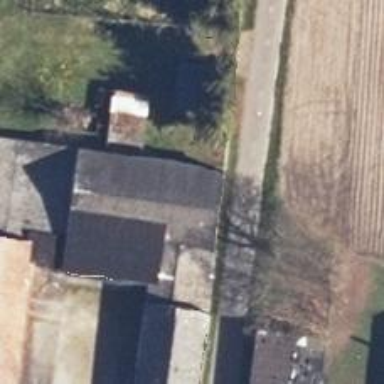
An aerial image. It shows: Building.